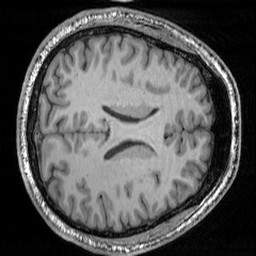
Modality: T1w
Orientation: axial
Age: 29
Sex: male
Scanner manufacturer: siemens
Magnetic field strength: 3 T
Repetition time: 1.9 s
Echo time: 0.00444 s